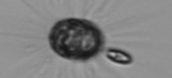
Label: Corethron_hystrix